Question: I'm facing a weird issue with 'String.Format()'. I need to format two hexadecimal numbers with leading zeroes to pad up to 8 digits. However, it works only for the first argument ('{0:X8}'). For the second argument ('{1:X8}'), only "X8" is printed.
This is my code:
'''
public struct DataDirectory
{
public uint VirtualAddress
{
get;
internal set;
}
public uint Size
{
get;
internal set;
}
public override string ToString()
{
return String.Format("{{VirtualAddress=0x{0:X8},Size=0x{1:X8}}}", VirtualAddress, Size);
}
}
'''
The debugger output prints this:

EDIT: It seems to work if I remove the curly braces at the start and end of the format string, but then I'm missing those in the strings returned from 'ToString()' (the debugger still adds those to the QuickWatch window):
'''
return String.Format("VirtualAddress=0x{0:X8},Size=0x{1:X8}", VirtualAddress, Size);
'''
Is it possible to format two hexadecimal numbers with 'String.Format()'?
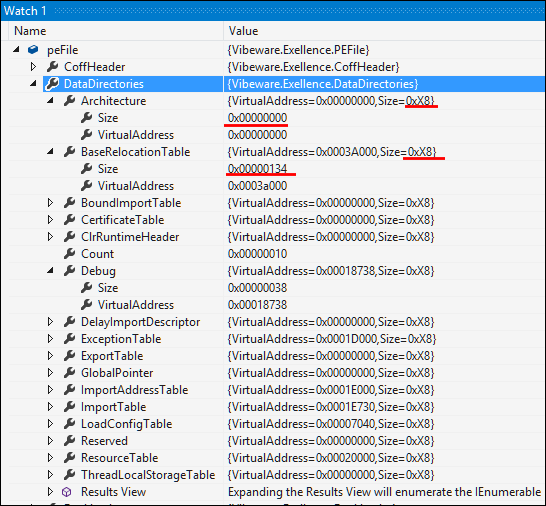
Answer: Be careful with all those closing braces '}}}'.
You can use a separate format item for it, as in 'Size=0x{1:X8}{2}'. So:
'''
String.Format("{{VirtualAddress=0x{0:X8},Size=0x{1:X8}{2}",
VirtualAddress, Size, "}"
)
'''
The problem with '{1:X8}}}' is that it is not clear which double '}}' is an escaped '}', and which single '}' is closing the item. The parser actually called 'Size.ToString("X8}")' which was not what you intended.
Now you are going in that direction, maybe do:
'''
String.Format("{2}VirtualAddress=0x{0:X8},Size=0x{1:X8}{3}",
VirtualAddress, Size, "{", "}"
)
'''